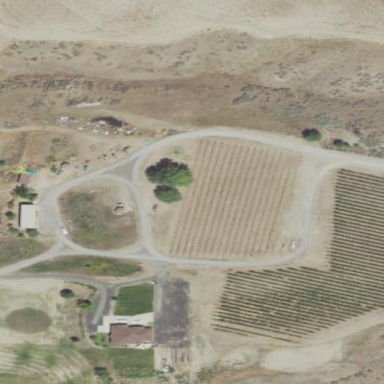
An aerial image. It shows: Vineyard with grape crops.